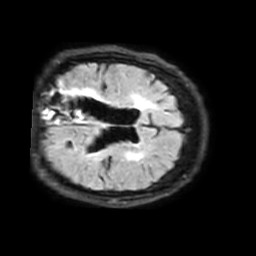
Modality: FLAIR
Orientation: axial
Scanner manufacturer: philips
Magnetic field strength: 1.5 T
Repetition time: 6 s
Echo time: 0.0991 s